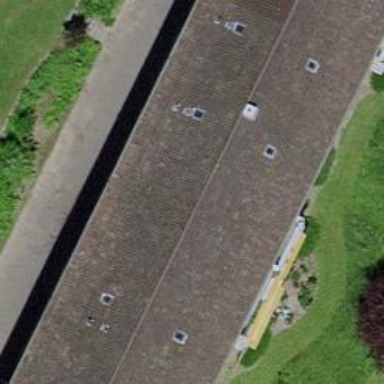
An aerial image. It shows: Hipped-roof building with apartments.